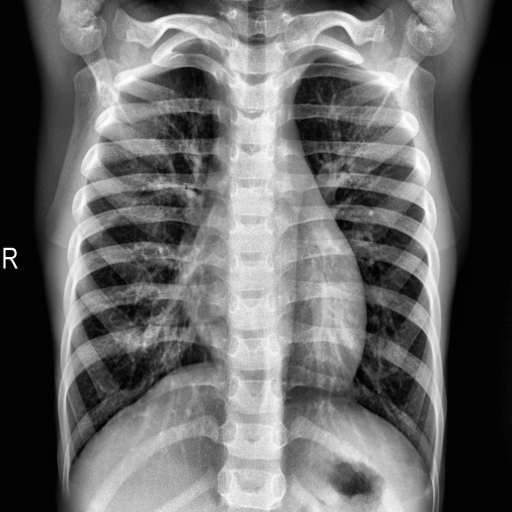
Finding: NORMAL